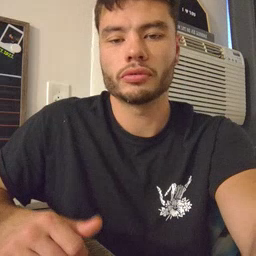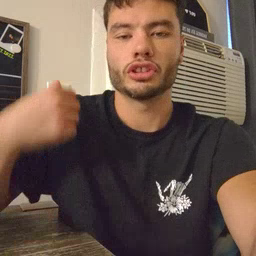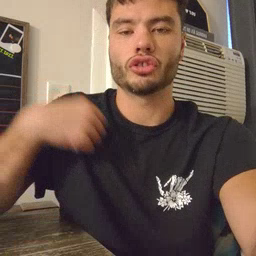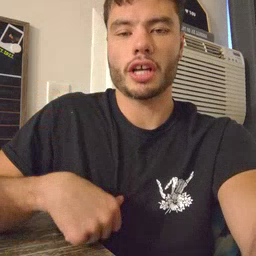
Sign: jacket